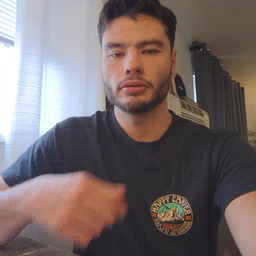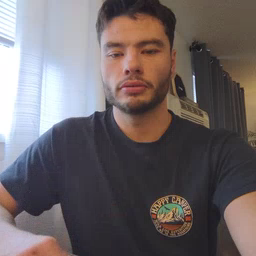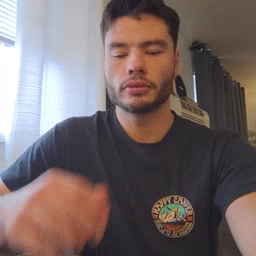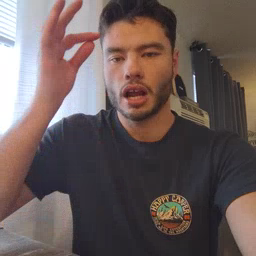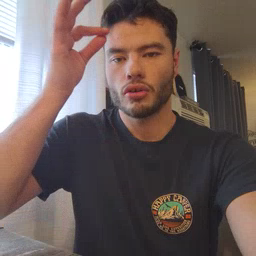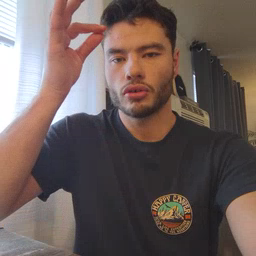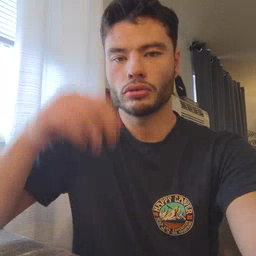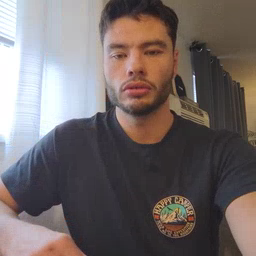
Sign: hair